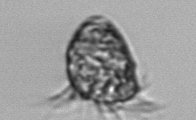
Label: Strombidium_morphotype1